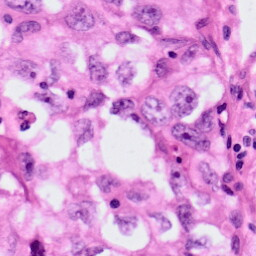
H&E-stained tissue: Lung